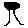
Label: tree